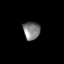
Tissue: skin
Cell type: Epithelial cells
Senescence score: 0.2728
Nuclear area (px): 301
Mean DAPI intensity: 125.163